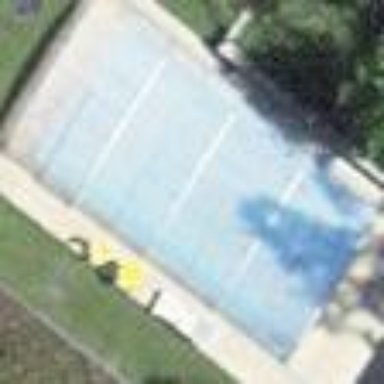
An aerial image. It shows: Swimming pool located in leisure land.